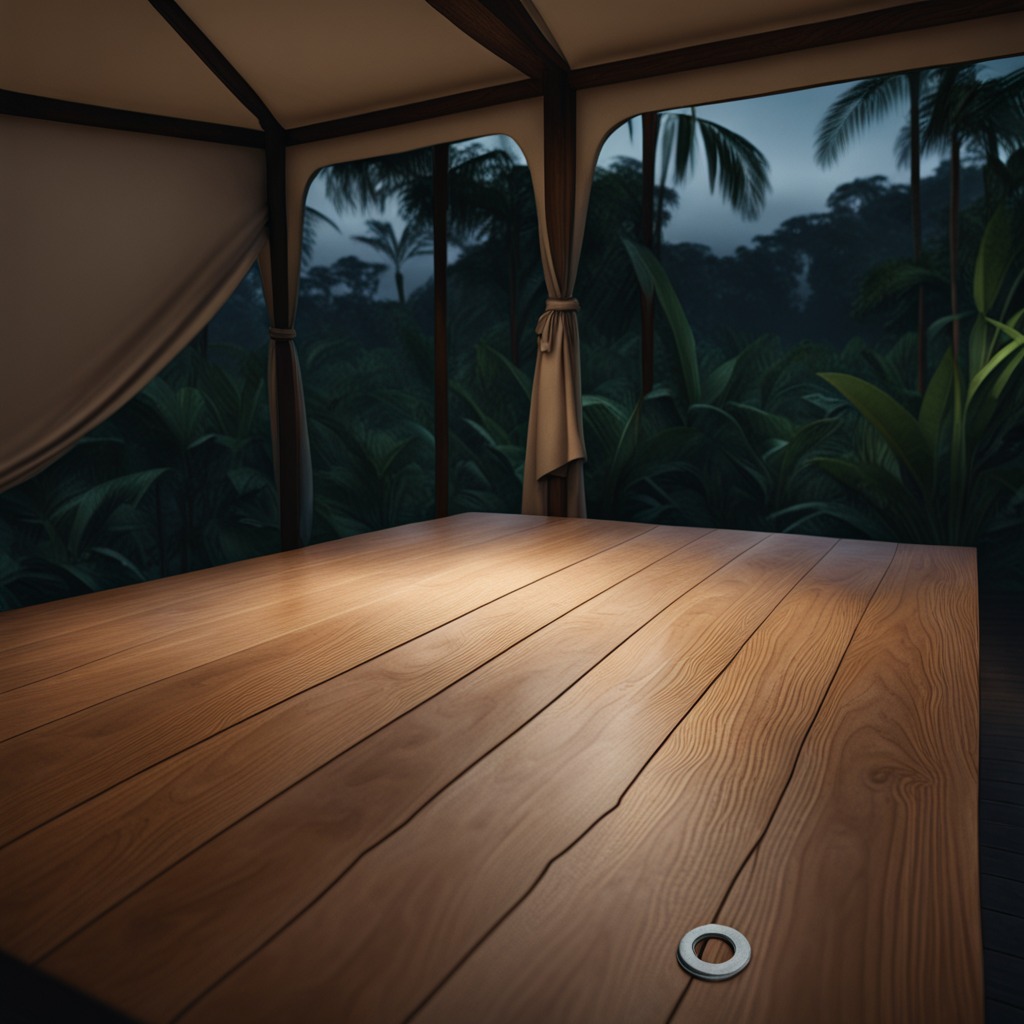
A flat metal washer lies on a wooden table inside a jungle field workshop tent at night.